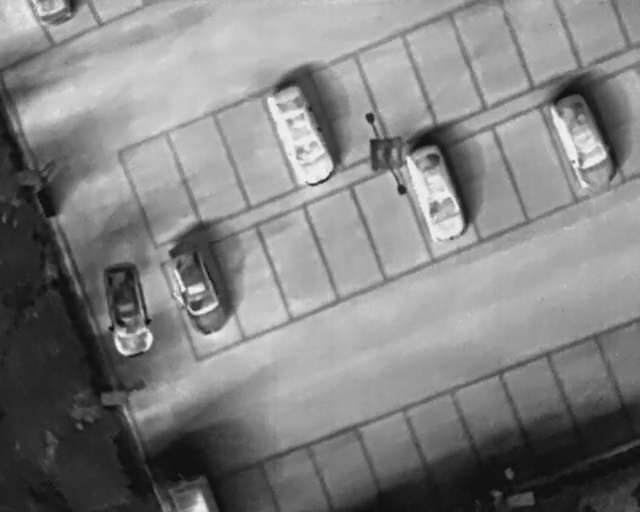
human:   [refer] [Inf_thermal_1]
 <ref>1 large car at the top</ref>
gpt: <box>[[38, 22, 55, 30, 159]]</box>

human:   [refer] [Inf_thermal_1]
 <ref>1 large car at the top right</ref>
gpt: <box>[[83, 23, 98, 31, 156]]</box>

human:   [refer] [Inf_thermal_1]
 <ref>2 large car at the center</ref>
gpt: <box>[[23, 53, 37, 60, 157], [60, 33, 75, 41, 157]]</box>